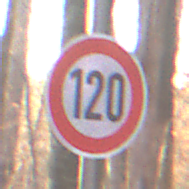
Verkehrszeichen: Geschwindigkeit120
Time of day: SunriseSunset
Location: Outdoor (Nature)
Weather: Clear
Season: Autumn
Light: Natural